Question: I'm making a WPF program. I'm working on my desktop. I found the real sizes of elements are different when I ran the program on my laptop. I want to make it get the same visual size on my laptop as I saw on my desktop. Each resolution of two devices is same each other(1920 x 1080).
I attached an image for you to understand this situation quickly. Red-outlined one is from my desktop, and the other one is from my laptop.
The image is below instead of the real image. I'm newbie in stackoverflow sorry.

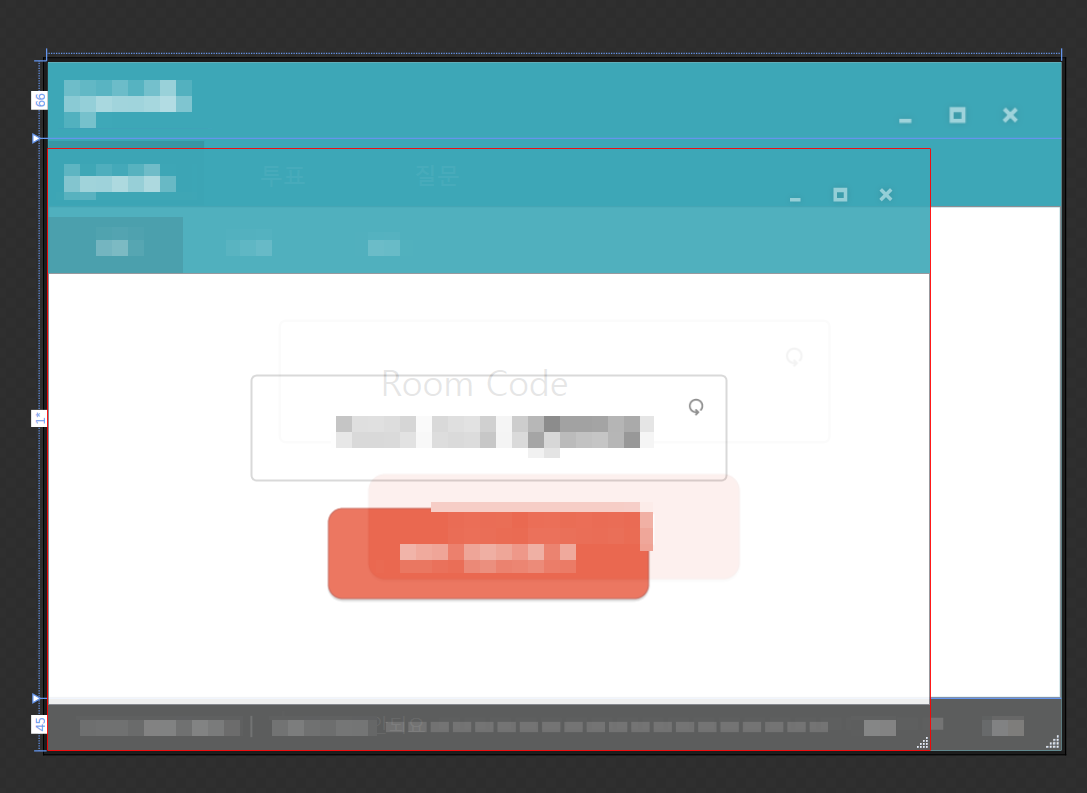
Answer: I found the problem. My laptop's DPI was 1.25 times as my desktop's. I adjusted the DPI of my laptop to 1/96. Solved.